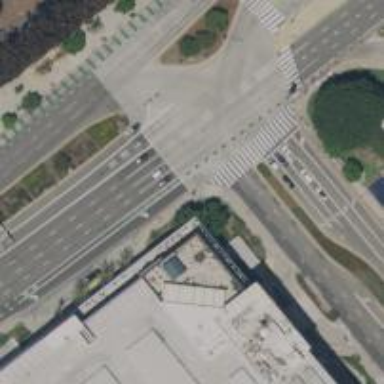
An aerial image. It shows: Crossing footway with zebra markings.